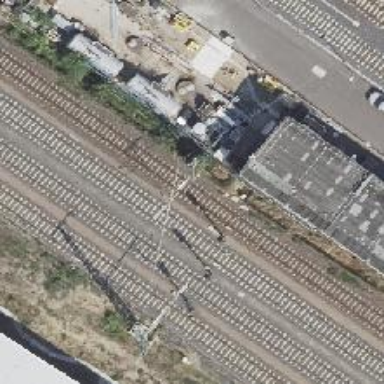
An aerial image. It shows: Railway signal.